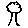
Label: tree